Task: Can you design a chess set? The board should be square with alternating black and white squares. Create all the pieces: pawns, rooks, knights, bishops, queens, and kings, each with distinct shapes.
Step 5459:
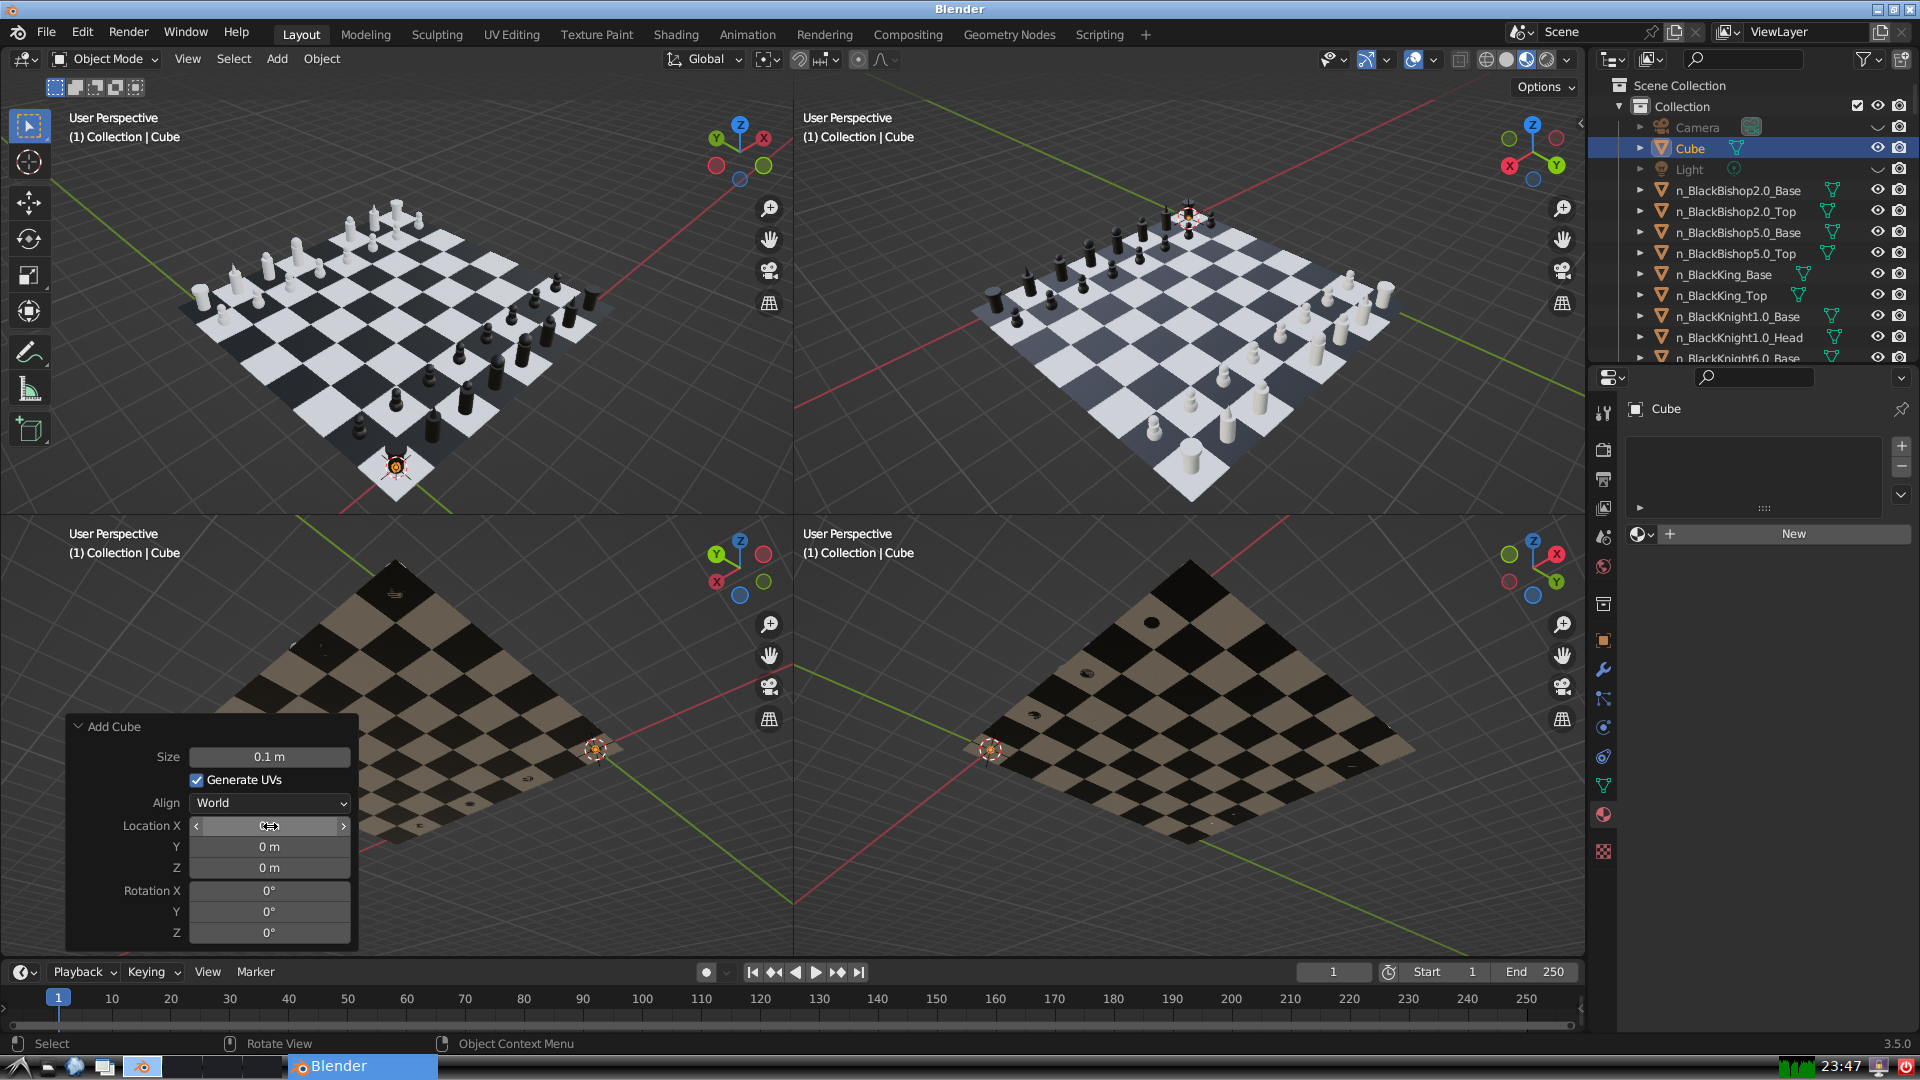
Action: click: no